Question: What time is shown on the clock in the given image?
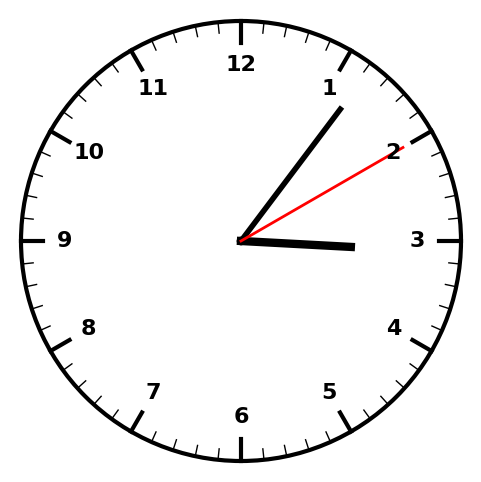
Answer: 03:06:10